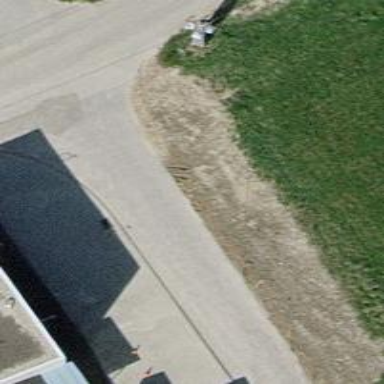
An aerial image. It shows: Unclassified road with asphalt surface.